Question: Good morning/afternoon/evening to everyone reading this.
So as you will see from the snippet below I am not a programmer and I'm really struggling to make this code give me the desired output.
Quick rundown:
- - - I then use these codes to call each individual firms webpage and save them to a list- I then tried to use '.get' with the appropriate keyword such as ('direktur') to save the relevant information to a second list (fdir). That gets fed into another pandas Dataframe and then output as excel
using 'df.to_excel()'
Now what I'm hoping to get for the output excel files would look something like this:
[
However what I'm currently getting as output looks like this:
<URL>
This is what fdir[0] returns:
'''
[{'Nama': 'Santosa', 'Jabatan': 'PRESIDEN DIREKTUR', 'Afiliasi': False}, {'Nama': 'Joko Supriyono', 'Jabatan': 'WAKIL PRESIDEN DIREKTUR', 'Afiliasi': False}, {'Nama': 'M. Hadi Sugeng Wahyudiono', 'Jabatan': 'DIREKTUR', 'Afiliasi': False}, {'Nama': 'Bambang Wijanarko', 'Jabatan': 'DIREKTUR', 'Afiliasi': False}, {'Nama': 'Rujito Purnomo', 'Jabatan': 'DIREKTUR', 'Afiliasi': False}, {'Nama': 'Handoko Pranoto', 'Jabatan': 'DIREKTUR', 'Afiliasi': False}, {'Nama': 'Mario Casimirus Surung Gultom', 'Jabatan': 'DIREKTUR', 'Afiliasi': False}]
'''
So if anyone has an idea of how to get from what I have to the intended output I would be very grateful! Thanks for taking the time, complete code is below:
'''
import requests
import pandas as pd ; import xlsxwriter
import json
import time
# gets broad data of main page of the stock exchange
sxov = requests.get('https://www.idx.co.id/umbraco/Surface/ListedCompany/GetCompanyProfiles?draw=1&columns%5B0%5D%5Bdata%5D=KodeEmiten&columns%5B0%5D%5Bname%5D&columns%5B0%5D%5Bsearchable%5D=true&columns%5B0%5D%5Borderable%5D=false&columns%5B0%5D%5Bsearch%5D%5Bvalue%5D&columns%5B0%5D%5Bsearch%5D%5Bregex%5D=false&columns%5B1%5D%5Bdata%5D=KodeEmiten&columns%5B1%5D%5Bname%5D&columns%5B1%5D%5Bsearchable%5D=true&columns%5B1%5D%5Borderable%5D=false&columns%5B1%5D%5Bsearch%5D%5Bvalue%5D&columns%5B1%5D%5Bsearch%5D%5Bregex%5D=false&columns%5B2%5D%5Bdata%5D=NamaEmiten&columns%5B2%5D%5Bname%5D&columns%5B2%5D%5Bsearchable%5D=true&columns%5B2%5D%5Borderable%5D=false&columns%5B2%5D%5Bsearch%5D%5Bvalue%5D&columns%5B2%5D%5Bsearch%5D%5Bregex%5D=false&columns%5B3%5D%5Bdata%5D=TanggalPencatatan&columns%5B3%5D%5Bname%5D&columns%5B3%5D%5Bsearchable%5D=true&columns%5B3%5D%5Borderable%5D=false&columns%5B3%5D%5Bsearch%5D%5Bvalue%5D&columns%5B3%5D%5Bsearch%5D%5Bregex%5D=false&start=0&length=700&search%5Bvalue%5D&search%5Bregex%5D=false&_=<PHONE>')
data = sxov.json() # save the request as .json file
df = pd.DataFrame.from_dict(data['data']) #creates DataFrame based on the data (.json) file
# removes unecessary columns from df
df.drop(["BAE", "DataID", "Divisi", "EfekEmiten_EBA", "EfekEmiten_ETF", "EfekEmiten_Obligasi", "EfekEmiten_SPEI", "EfekEmiten_Saham",
"Fax", "JenisEmiten", "KodeDivisi", "Logo", "NPKP", "NPWP", "PapanPencatatan", "Status", "TanggalPencatatan", "id"
], axis=1, inplace=True)
cdate = time.strftime ("%Y%m%d") # creating string-variable w/ current date year|month|day
df.to_excel(f"{cdate}StockExchange_Overview.xlsx") # outputs DataFrame as Excel file
list_of_json = []
for nested_json in data['data'] :
list_of_json.append(requests.get('https://www.idx.co.id/umbraco/Surface/ListedCompany/GetCompanyProfilesDetail?emitenType=&kodeEmiten='+nested_json['KodeEmiten']).json())
#create empty lists for directors
fdir = []
for i in range (len(list_of_json)) :
fdir.append(list_of_json[i].get('Direktur'))
i += 1
print (fdir[0])
# create writer object that converts DataFrame to {currentdate}Firm Details.xlsx
writer = pd.ExcelWriter(f'{cdate}Firm Details.xlsx', engine = 'xlsxwriter')
#creating the dataframes
dfdir = pd.DataFrame([fdir])
dfdir = (dfdir.T)
dfdir.to_excel(writer, sheet_name = 'Directors')
writer.save()
'''
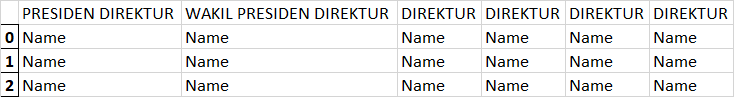
Answer: I suspect that json_normalize will help. It'll transfer your json file to a flat table structure.
<URL>
eg:
'''
from pandas.io.json import json_normalize
with open('example_1.json') as data_file:
d = json.load(data_file)
df = json_normalize(d)
'''